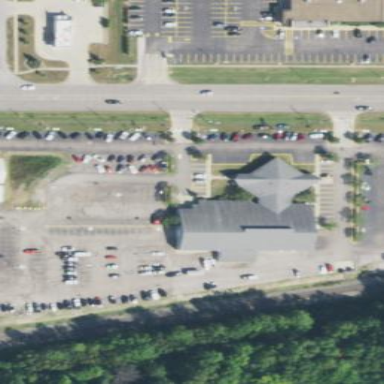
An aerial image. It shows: Car shop building.